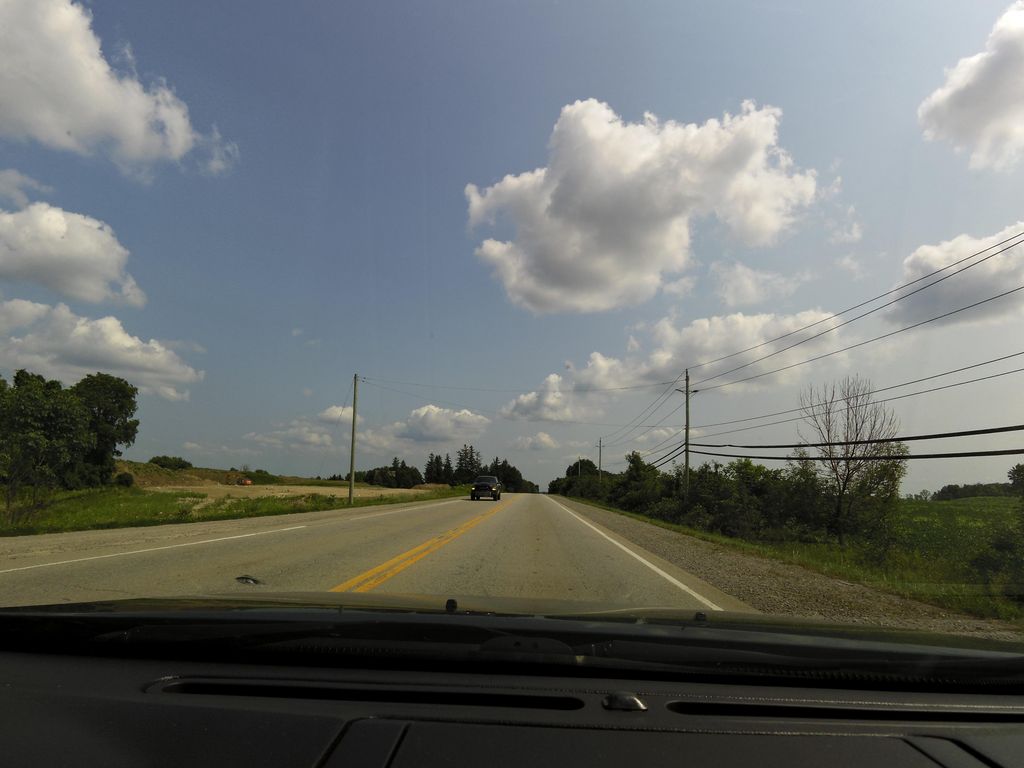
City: kitchener-waterloo